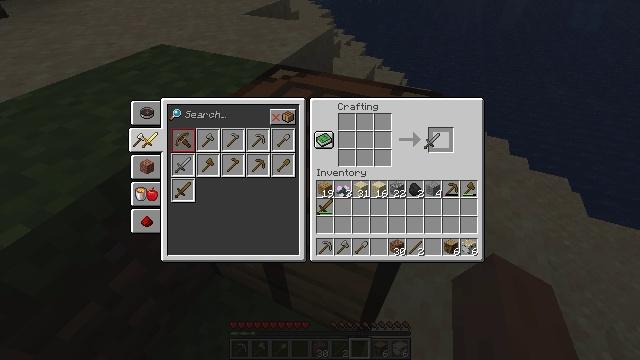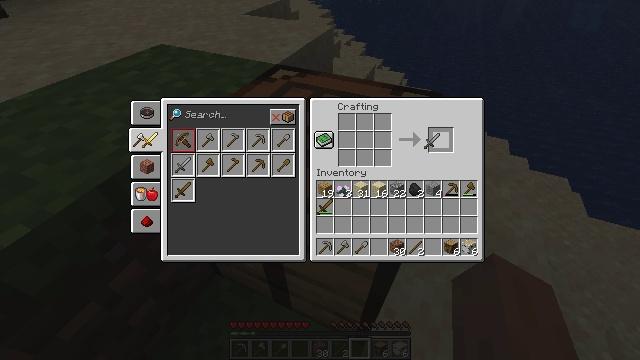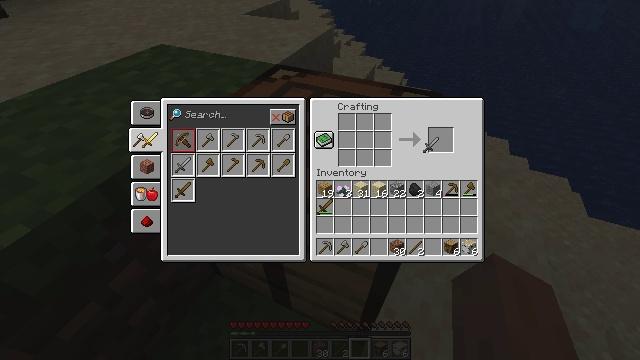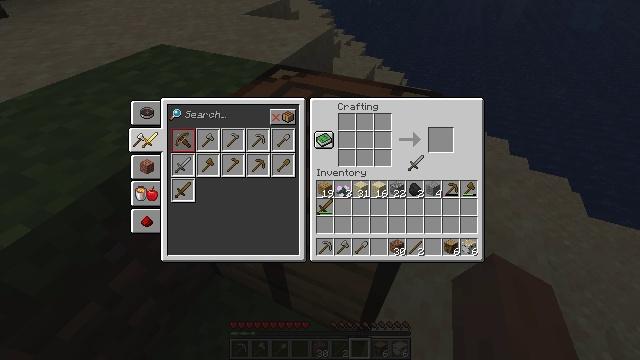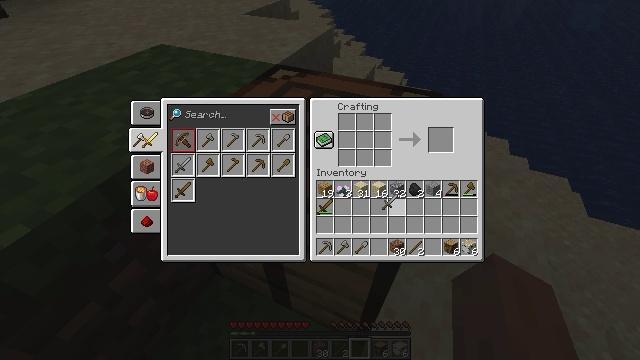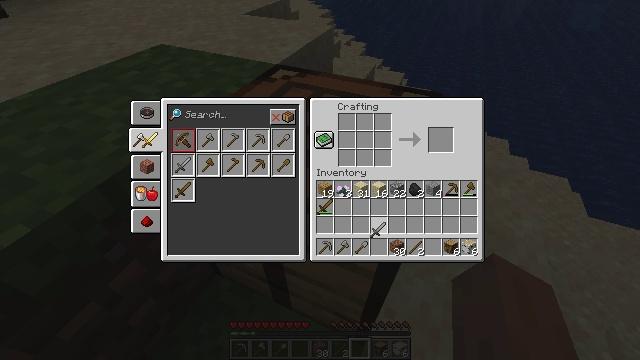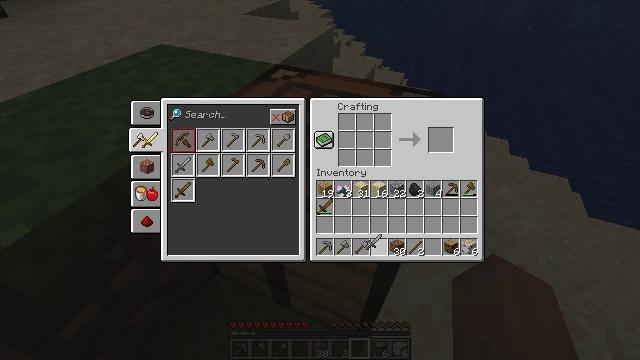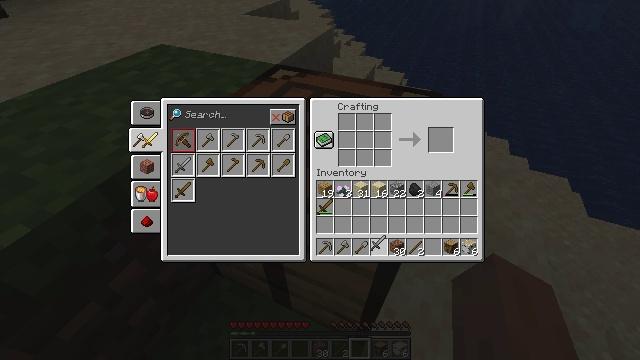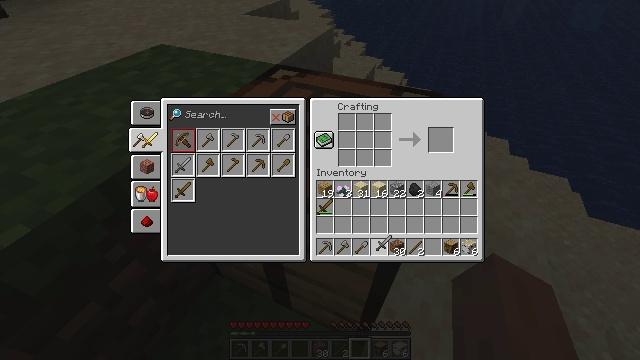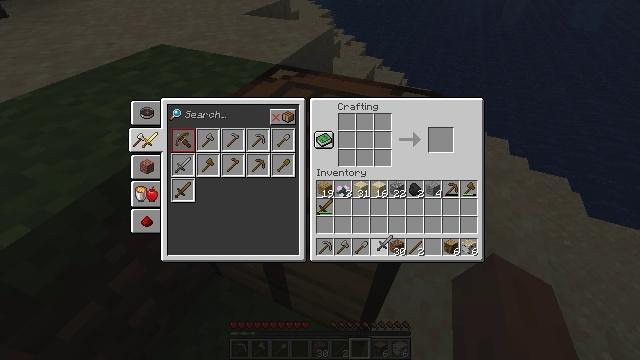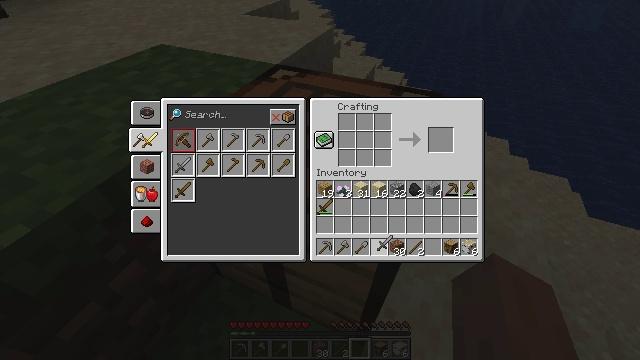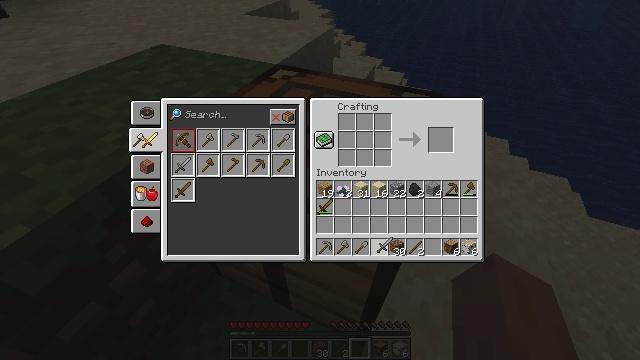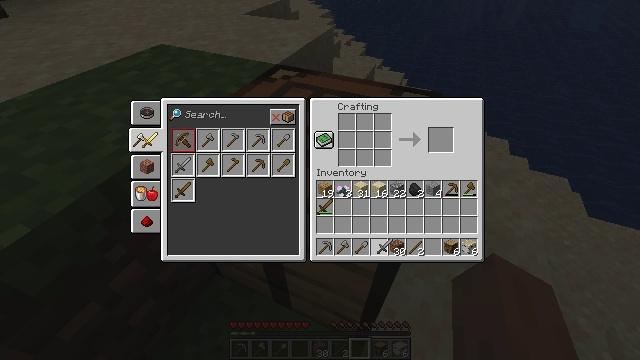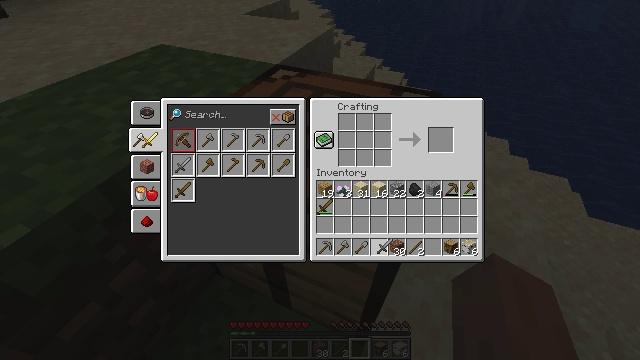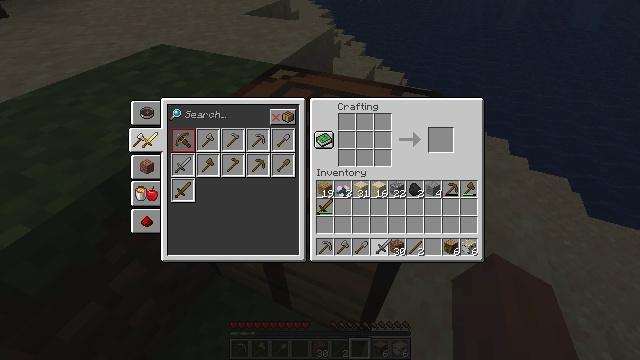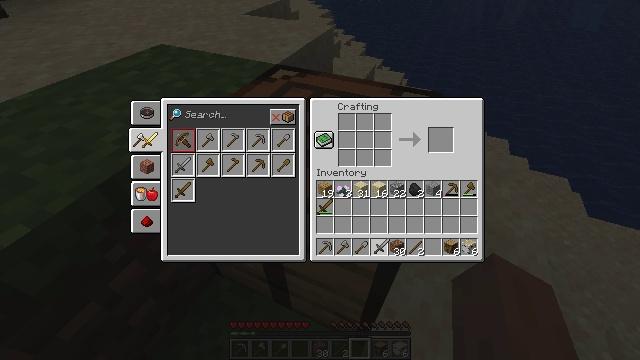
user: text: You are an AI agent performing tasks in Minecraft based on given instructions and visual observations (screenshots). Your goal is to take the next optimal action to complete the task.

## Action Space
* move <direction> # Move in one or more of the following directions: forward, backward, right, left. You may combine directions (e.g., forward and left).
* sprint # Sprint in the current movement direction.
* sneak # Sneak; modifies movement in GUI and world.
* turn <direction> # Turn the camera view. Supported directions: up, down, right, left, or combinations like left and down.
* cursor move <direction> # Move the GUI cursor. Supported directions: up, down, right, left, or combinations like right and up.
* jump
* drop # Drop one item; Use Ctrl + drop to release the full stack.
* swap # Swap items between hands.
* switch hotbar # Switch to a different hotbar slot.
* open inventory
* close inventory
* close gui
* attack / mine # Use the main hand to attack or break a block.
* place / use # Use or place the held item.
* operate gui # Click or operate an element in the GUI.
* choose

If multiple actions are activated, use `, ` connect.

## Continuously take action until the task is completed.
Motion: motion action
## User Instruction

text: Turn birch logs into birch wood.
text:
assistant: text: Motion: open gui
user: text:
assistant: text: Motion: no_op
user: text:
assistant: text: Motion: cursor move left and down
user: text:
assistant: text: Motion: cursor move left and down
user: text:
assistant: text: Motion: cursor move left and down
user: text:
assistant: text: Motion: cursor move down
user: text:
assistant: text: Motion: no_op
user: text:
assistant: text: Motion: no_op
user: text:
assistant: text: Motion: no_op
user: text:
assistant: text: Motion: no_op
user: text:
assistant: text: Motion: no_op
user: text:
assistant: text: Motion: no_op
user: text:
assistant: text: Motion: no_op
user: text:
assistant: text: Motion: no_op
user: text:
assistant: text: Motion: no_op
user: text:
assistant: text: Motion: no_op
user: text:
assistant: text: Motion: no_op
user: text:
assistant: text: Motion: operate gui
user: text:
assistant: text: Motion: operate gui
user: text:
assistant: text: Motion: no_op
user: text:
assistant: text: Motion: no_op
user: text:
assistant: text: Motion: cursor move right
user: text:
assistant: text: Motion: cursor move right and up
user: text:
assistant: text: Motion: no_op
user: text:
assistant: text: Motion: no_op
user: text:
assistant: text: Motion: no_op
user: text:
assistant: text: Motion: no_op
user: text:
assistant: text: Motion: no_op
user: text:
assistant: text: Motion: no_op
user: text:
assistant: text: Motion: no_op